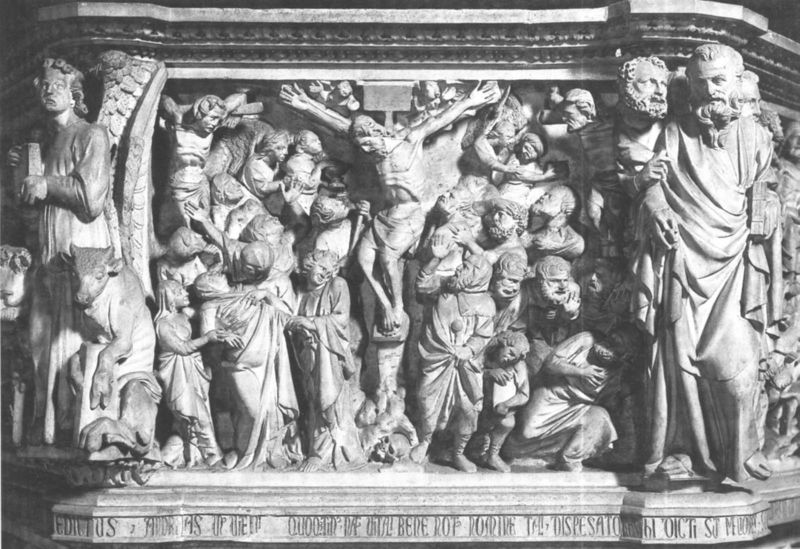
Titel: Kanzel
Künstler: Giovanni Pisano
Standort: Pistoia, S. Andrea (EU - I - Toskana)
Schlagwörter: frauen, menschen, marmor, leute, mensch, stein, kinder, engel, relief, italien, angst, kreuz, altar, totenkopf, skulpturen, kanzel, christus, jesus, jesus christus, kreuzigung, sterben, leiden, löwe, räuber, jünger, maria, gekreuzigt, jerusalem, stier, erlöser, kruez, gekreuzigter, gewimmel, apostel, evangelisten, messias, gottessohn, sohn gottes, diebe, christkind, wimmelbild, kruzigung, golgota, ohnmächtig, en, tre, menschen männer, kreuzigugn, christkönig, heilland, erretter, jesus von nazaret, personenschauen